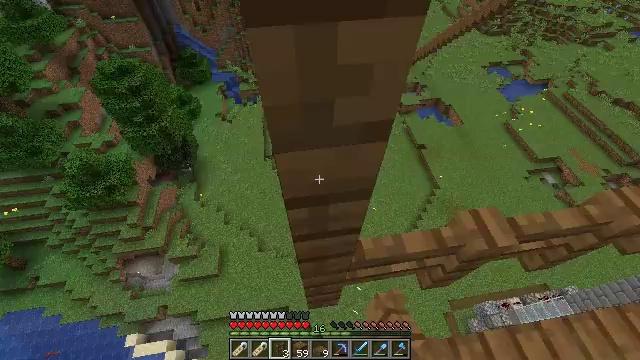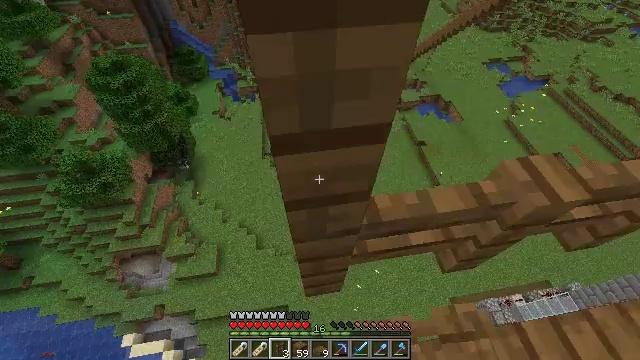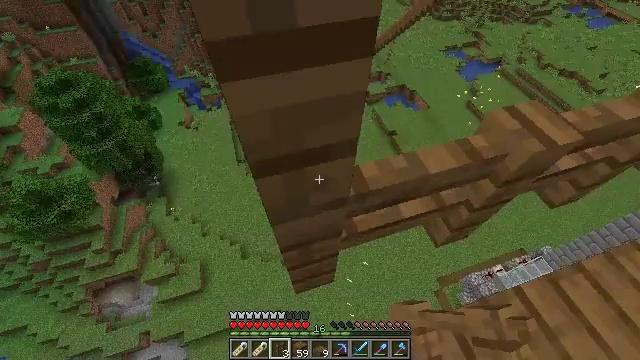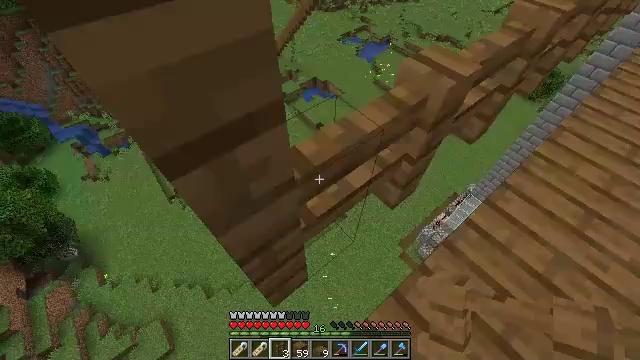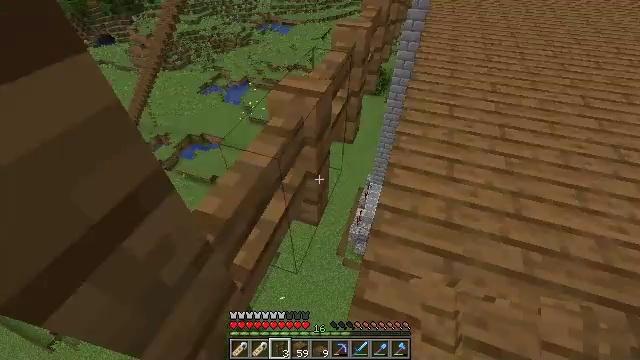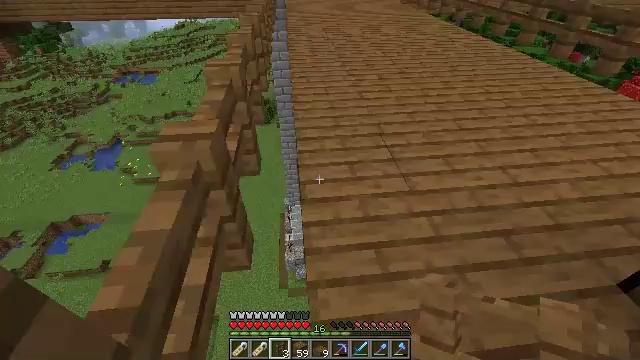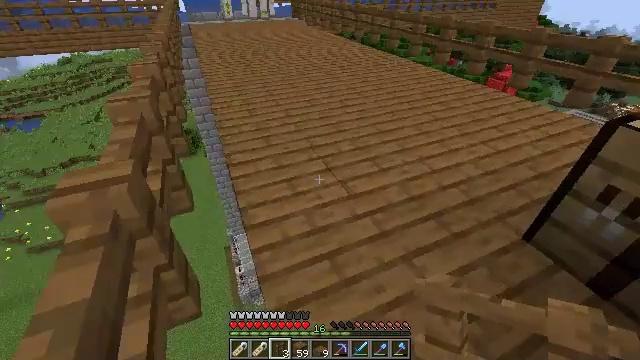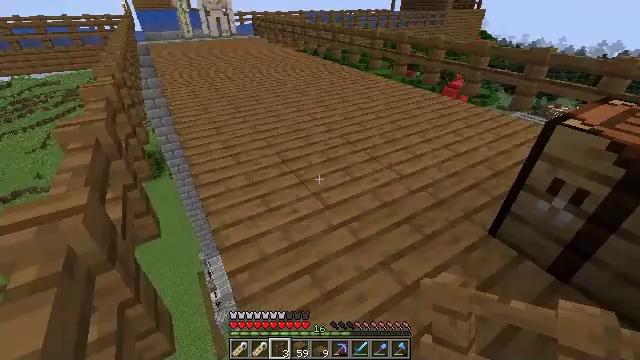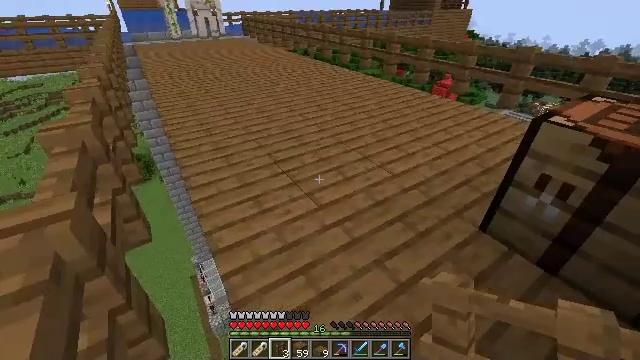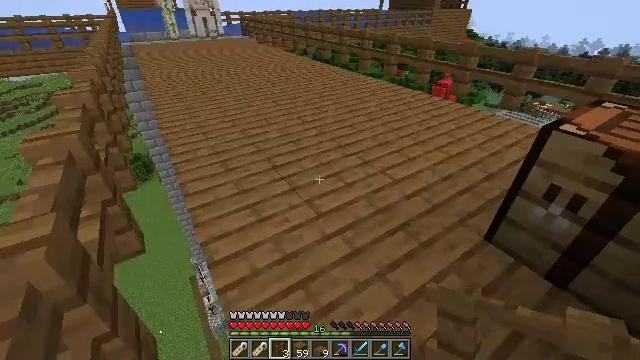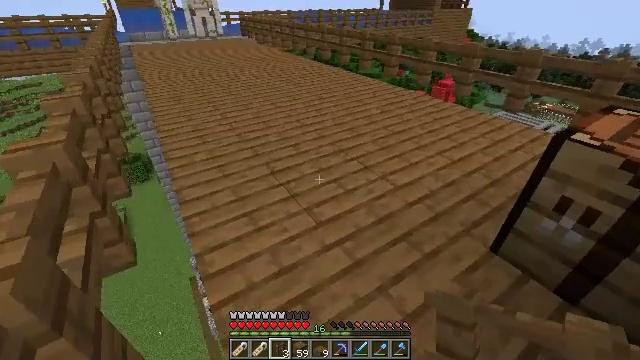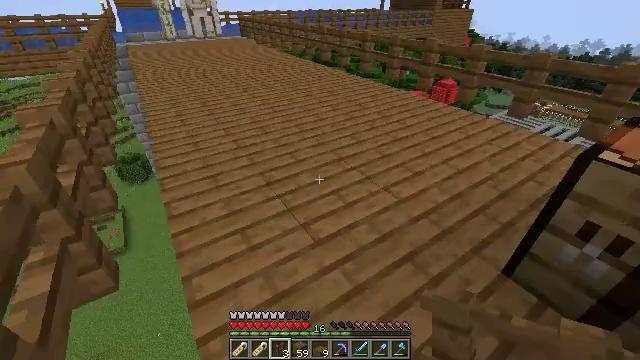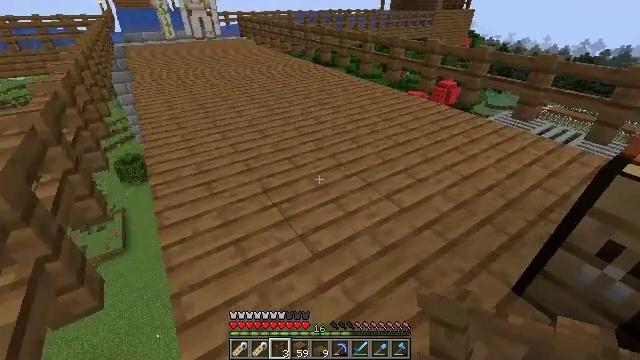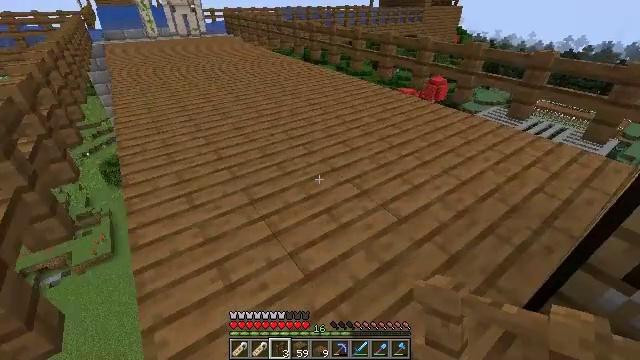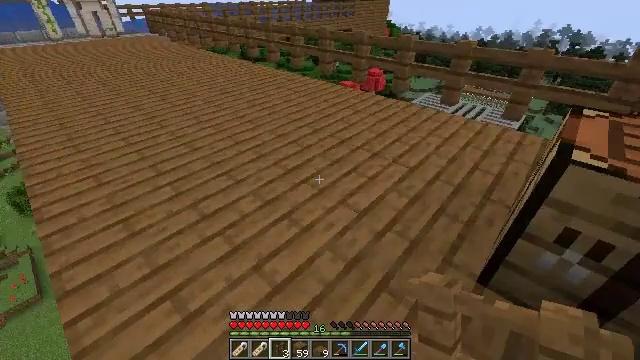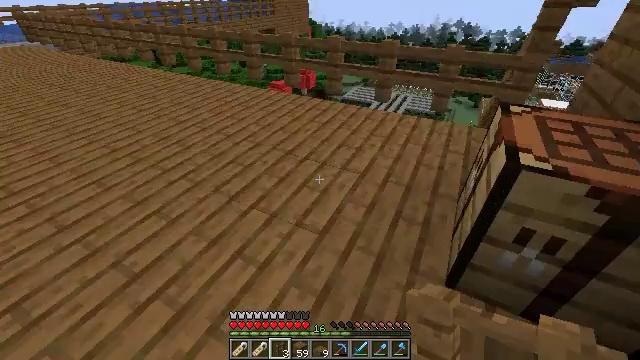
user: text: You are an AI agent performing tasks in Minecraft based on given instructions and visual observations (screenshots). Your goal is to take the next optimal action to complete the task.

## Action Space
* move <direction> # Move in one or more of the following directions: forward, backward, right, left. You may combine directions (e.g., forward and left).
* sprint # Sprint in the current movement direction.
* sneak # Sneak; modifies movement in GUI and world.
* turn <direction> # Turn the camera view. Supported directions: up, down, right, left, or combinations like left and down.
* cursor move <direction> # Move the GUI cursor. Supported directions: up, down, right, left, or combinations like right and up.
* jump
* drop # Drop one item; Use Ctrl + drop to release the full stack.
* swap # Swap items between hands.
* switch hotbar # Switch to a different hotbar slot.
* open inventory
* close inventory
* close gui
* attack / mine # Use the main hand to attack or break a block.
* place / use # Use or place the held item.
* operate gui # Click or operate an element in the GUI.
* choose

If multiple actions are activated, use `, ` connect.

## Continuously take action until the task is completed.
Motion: motion action
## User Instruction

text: Make a spruce pressure plate at the crafting table.
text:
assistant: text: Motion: no_op
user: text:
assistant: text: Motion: turn right
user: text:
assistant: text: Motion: turn right
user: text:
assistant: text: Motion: turn right and up
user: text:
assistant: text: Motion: turn right and up
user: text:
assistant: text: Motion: turn right and up
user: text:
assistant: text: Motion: turn right and up
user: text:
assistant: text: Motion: turn right
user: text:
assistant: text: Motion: move forward
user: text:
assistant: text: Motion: move forward
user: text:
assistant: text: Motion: move forward
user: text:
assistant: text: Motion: move forward
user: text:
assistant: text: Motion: move forward, turn right
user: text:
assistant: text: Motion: move forward, turn right
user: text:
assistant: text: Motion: move forward, turn right
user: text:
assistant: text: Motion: move forward, turn right and up
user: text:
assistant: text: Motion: move forward and move left, turn right and up
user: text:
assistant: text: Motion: move forward and move left, turn right and up
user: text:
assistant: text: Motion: move forward and move left, turn right
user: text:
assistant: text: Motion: move left, turn right and up
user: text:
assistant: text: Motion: move left
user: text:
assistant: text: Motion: no_op
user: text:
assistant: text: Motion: no_op
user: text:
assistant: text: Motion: no_op
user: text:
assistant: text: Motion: no_op
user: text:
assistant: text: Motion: turn left
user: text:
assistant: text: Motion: turn down
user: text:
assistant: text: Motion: turn right and down
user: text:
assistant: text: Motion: move left, turn right and down
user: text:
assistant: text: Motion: move left, turn right and down